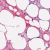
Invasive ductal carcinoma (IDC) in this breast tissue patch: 0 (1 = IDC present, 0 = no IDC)